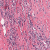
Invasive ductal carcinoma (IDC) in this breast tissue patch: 0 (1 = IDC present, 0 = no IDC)